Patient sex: F
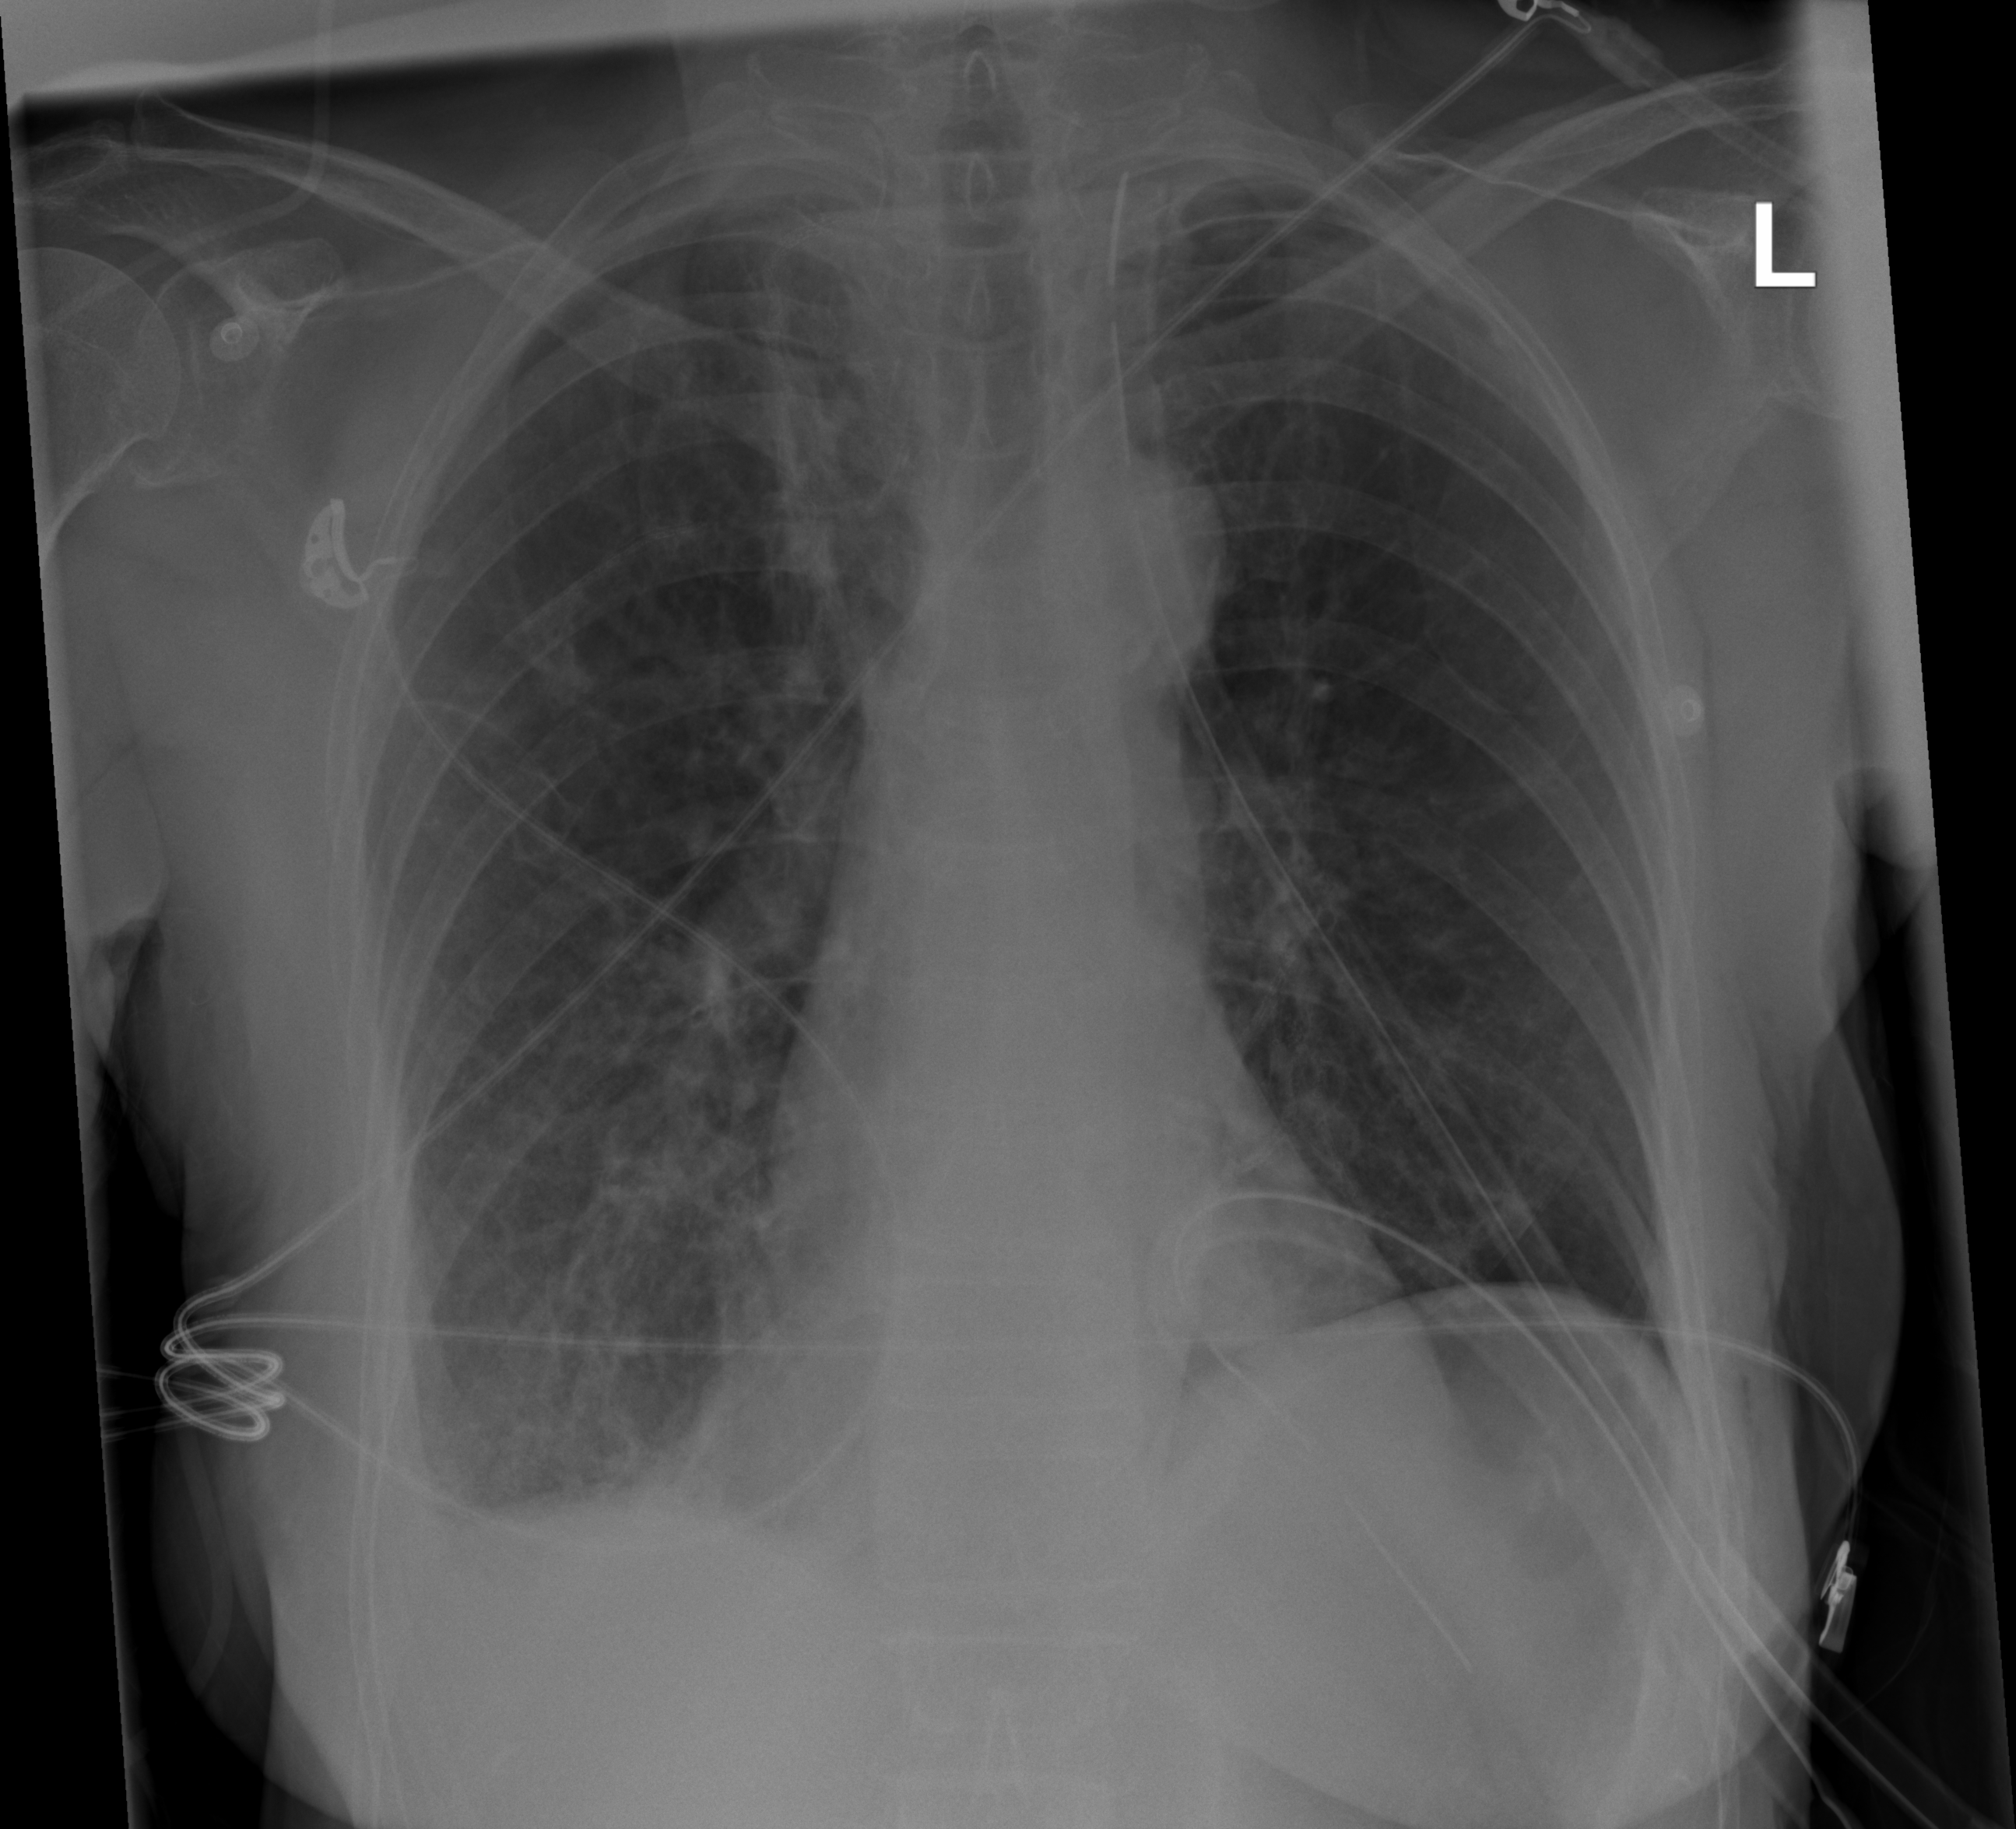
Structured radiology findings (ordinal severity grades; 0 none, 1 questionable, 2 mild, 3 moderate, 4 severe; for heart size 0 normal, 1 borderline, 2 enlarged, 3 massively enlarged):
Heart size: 0
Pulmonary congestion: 0
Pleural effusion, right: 2
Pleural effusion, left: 0
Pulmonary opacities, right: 0
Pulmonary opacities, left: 0
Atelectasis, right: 2
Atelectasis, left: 0